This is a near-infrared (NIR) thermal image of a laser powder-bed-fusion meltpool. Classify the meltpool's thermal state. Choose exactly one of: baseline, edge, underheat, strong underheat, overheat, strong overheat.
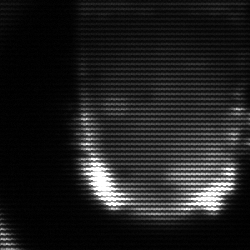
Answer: baseline